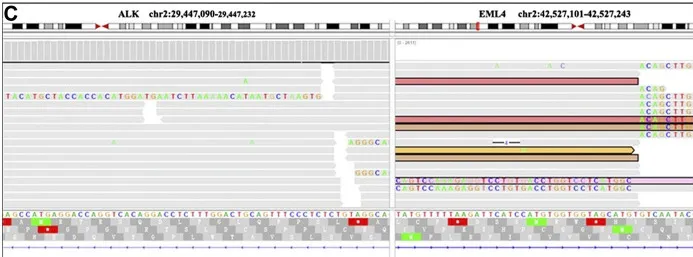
EML4-ALK fusion in the present case visualized using the Integrative Genomics Viewer (IGV). The IGV display of EML4-ALK fusion in a squamous cell carcinoma specimen of EML4-ALK fusion results (C).
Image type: pathology (immunostaining)